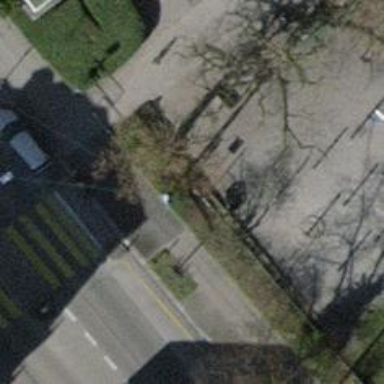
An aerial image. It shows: Statue is seen in the image.